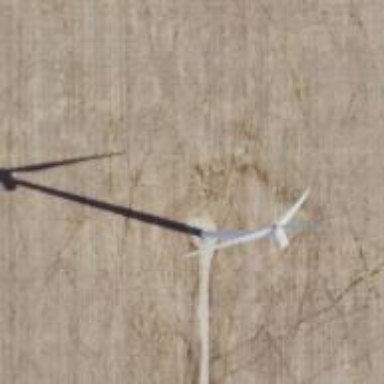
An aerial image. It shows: Wind turbine generator that utilizes wind as its source for generating electricity. It is of the horizontal axis type.